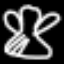
Label: angel